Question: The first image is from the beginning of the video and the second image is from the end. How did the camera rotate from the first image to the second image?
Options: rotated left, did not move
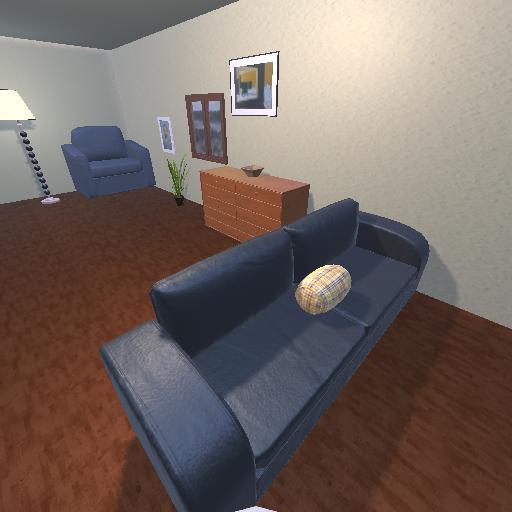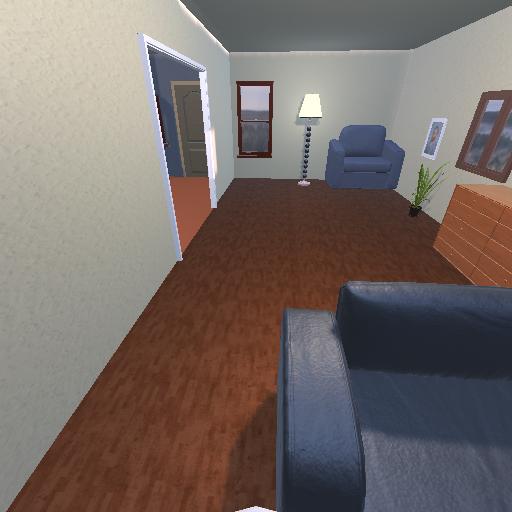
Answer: rotated left